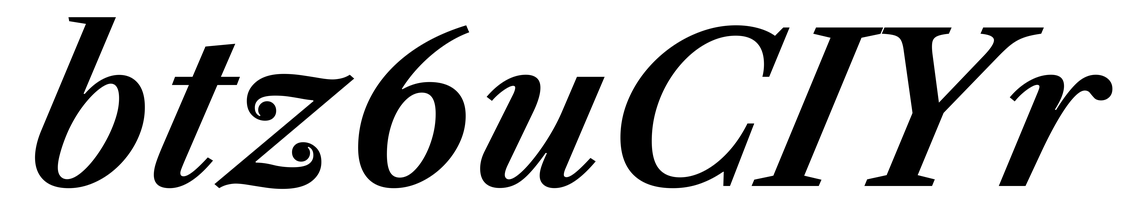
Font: LibreCaslonText-Italic_SemiBold_Italic